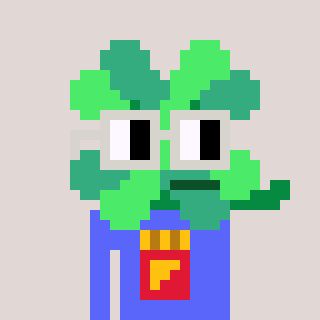
a pixel art character with square light gray glasses, a clover-shaped head and a purple-colored body on a warm background